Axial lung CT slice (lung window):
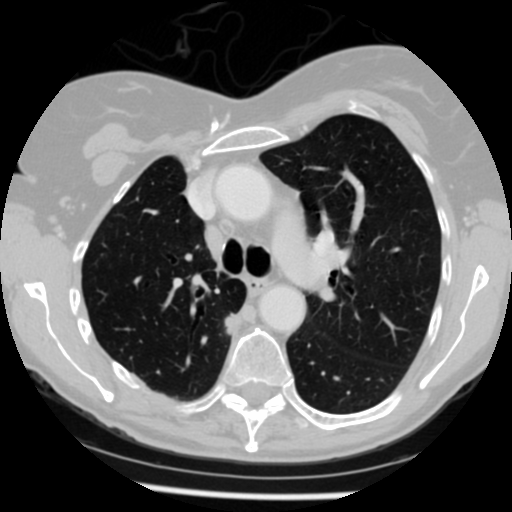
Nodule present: yes
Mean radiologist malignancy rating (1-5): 4